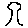
Label: tree